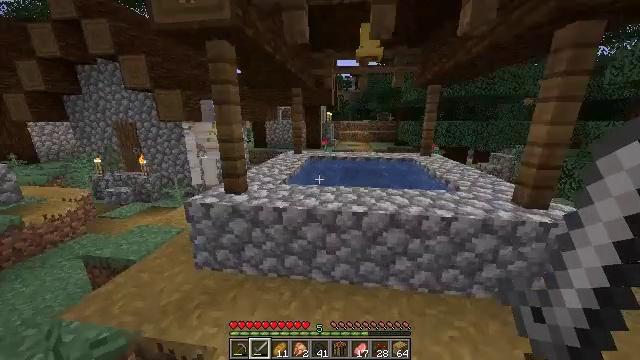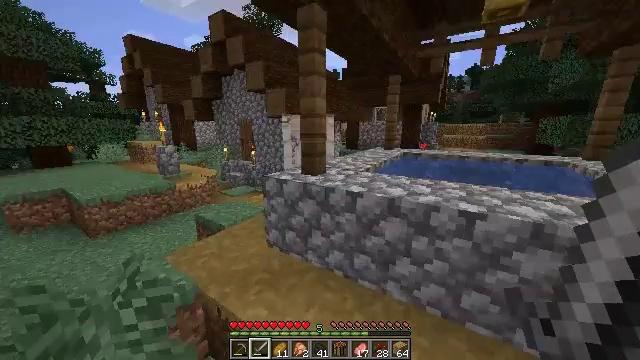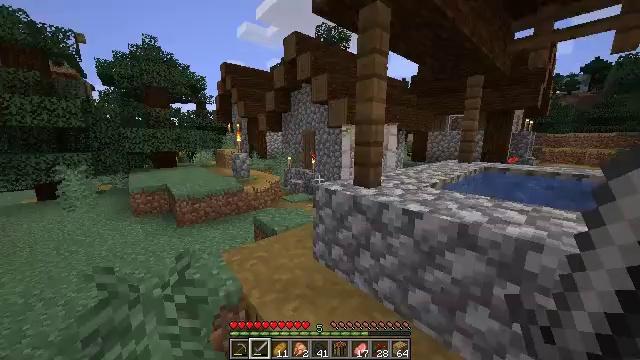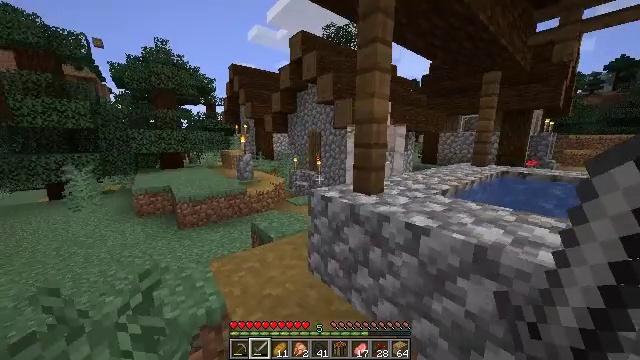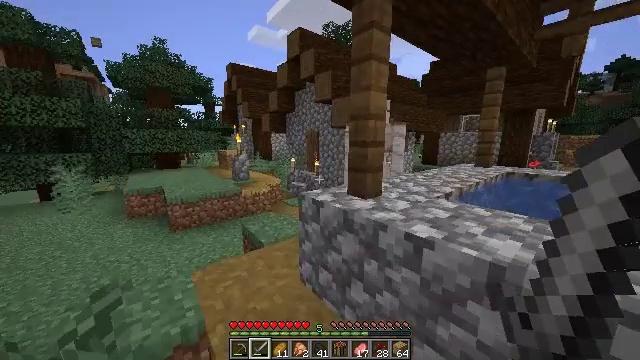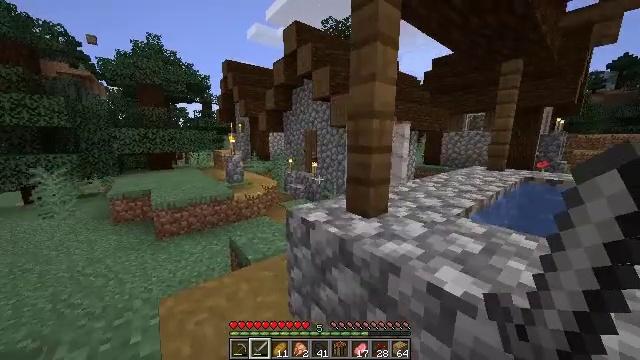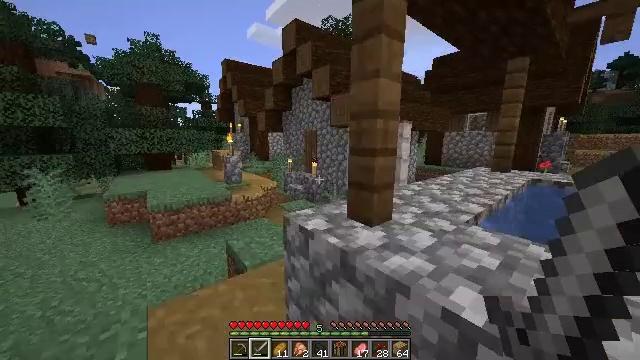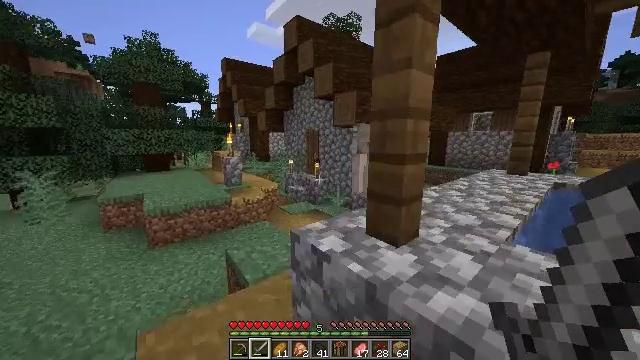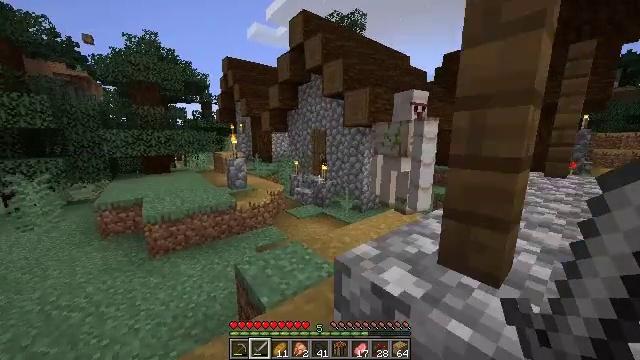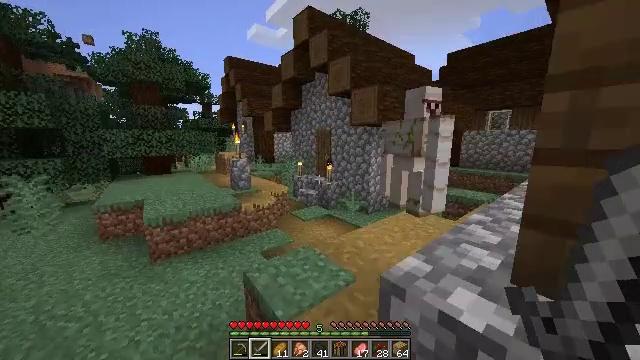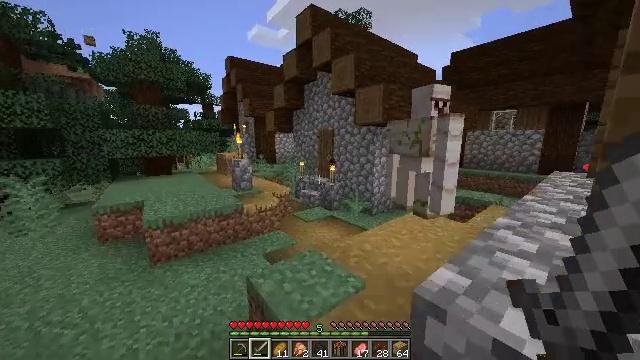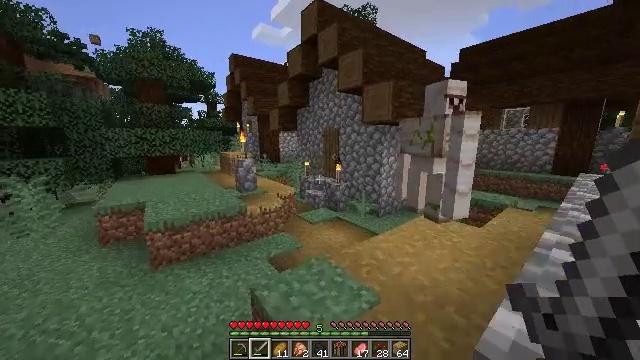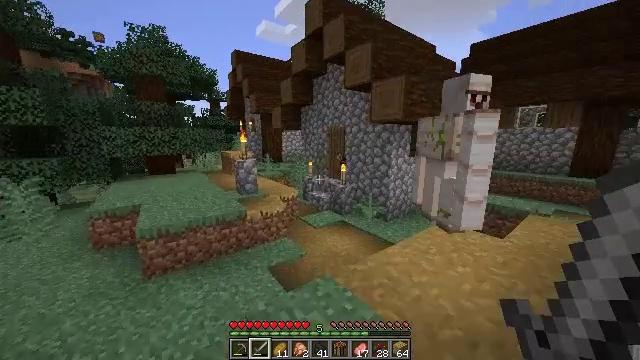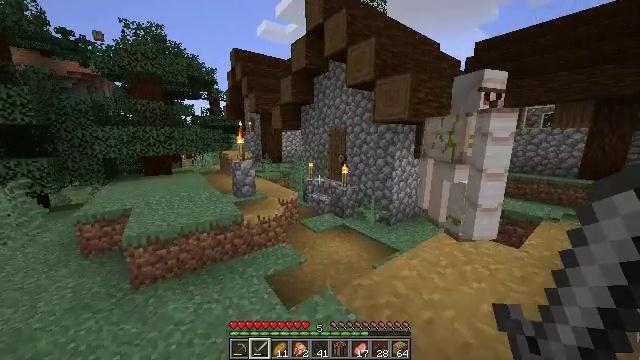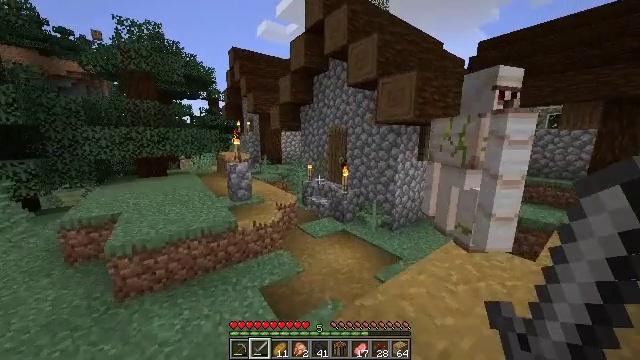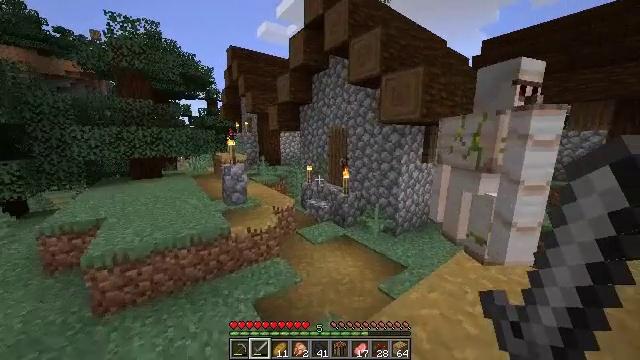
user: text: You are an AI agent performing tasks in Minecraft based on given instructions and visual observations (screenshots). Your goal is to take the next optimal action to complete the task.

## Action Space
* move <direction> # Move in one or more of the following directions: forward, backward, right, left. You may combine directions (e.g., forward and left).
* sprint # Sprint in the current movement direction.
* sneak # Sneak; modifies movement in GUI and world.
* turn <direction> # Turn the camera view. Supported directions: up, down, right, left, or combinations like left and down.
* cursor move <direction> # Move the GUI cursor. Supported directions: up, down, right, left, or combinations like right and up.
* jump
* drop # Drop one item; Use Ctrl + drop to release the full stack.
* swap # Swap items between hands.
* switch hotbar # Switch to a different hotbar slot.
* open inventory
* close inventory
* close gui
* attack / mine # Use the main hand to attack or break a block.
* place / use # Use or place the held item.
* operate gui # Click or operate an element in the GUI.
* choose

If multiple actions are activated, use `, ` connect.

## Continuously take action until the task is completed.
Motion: motion action
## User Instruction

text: Hold left button to gather the purple bed.
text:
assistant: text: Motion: move forward, sprint, turn left and up
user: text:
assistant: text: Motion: move forward, sprint, turn left and up
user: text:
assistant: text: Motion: move forward, sprint, turn left
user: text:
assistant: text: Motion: move forward, sprint
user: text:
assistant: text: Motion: move forward, sprint
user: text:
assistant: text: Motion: move forward and move left, sprint
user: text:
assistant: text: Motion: move forward and move left, sprint
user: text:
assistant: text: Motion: move forward and move left, sprint
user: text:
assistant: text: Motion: move forward and move left, sprint
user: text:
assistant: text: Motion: move forward, sprint
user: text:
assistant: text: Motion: move forward, sprint
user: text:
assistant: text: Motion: move forward, sprint
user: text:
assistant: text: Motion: move forward, sprint
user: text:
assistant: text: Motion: move forward, sprint
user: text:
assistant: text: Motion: move forward, sprint
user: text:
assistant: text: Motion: move forward, sprint
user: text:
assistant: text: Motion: move forward, sprint
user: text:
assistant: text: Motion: move forward, sprint
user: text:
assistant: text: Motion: move forward, sprint, turn left
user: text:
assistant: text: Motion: move forward, sprint, jump
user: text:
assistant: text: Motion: move forward, sprint, jump
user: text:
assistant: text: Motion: move forward, sprint, jump
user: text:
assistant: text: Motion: move forward, sprint, jump
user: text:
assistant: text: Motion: move forward, sprint, turn right, jump
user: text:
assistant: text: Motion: move forward, turn right
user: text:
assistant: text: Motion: move forward, turn right
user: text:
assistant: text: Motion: move forward, turn right
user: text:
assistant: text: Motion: move forward, turn right
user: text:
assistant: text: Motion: move forward, turn right
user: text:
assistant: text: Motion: move forward, use / place